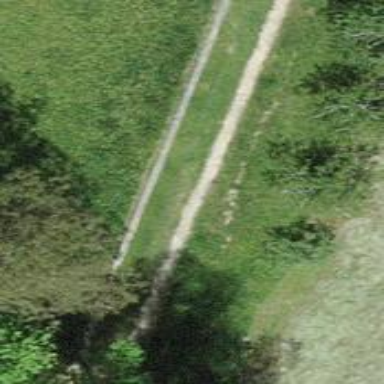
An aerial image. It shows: Ground track with tracktype of grade4.